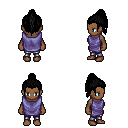
a pixel art fantasy rpg character, female body template, human, dark skin, chain tabard jacket, metal pants, black long topknot hairstyle, four views (front, back, left, right), 2x2 character sprite sheet, small pixel art, hard edges, no anti-aliasing